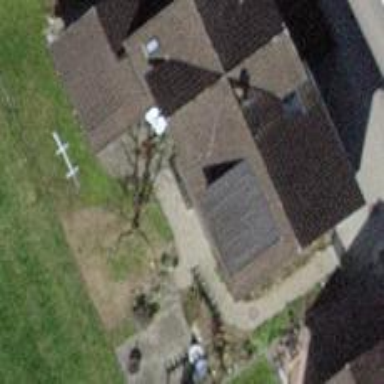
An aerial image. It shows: Detached building.